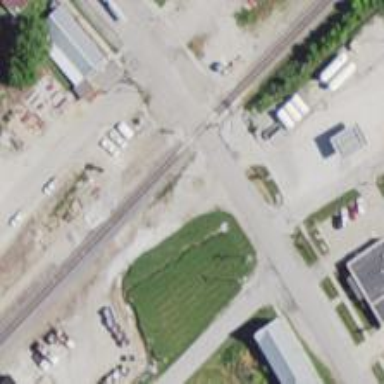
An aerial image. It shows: Railway service station.